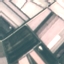
Land use / land cover class: PermanentCrop